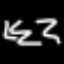
Label: squiggle